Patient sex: M
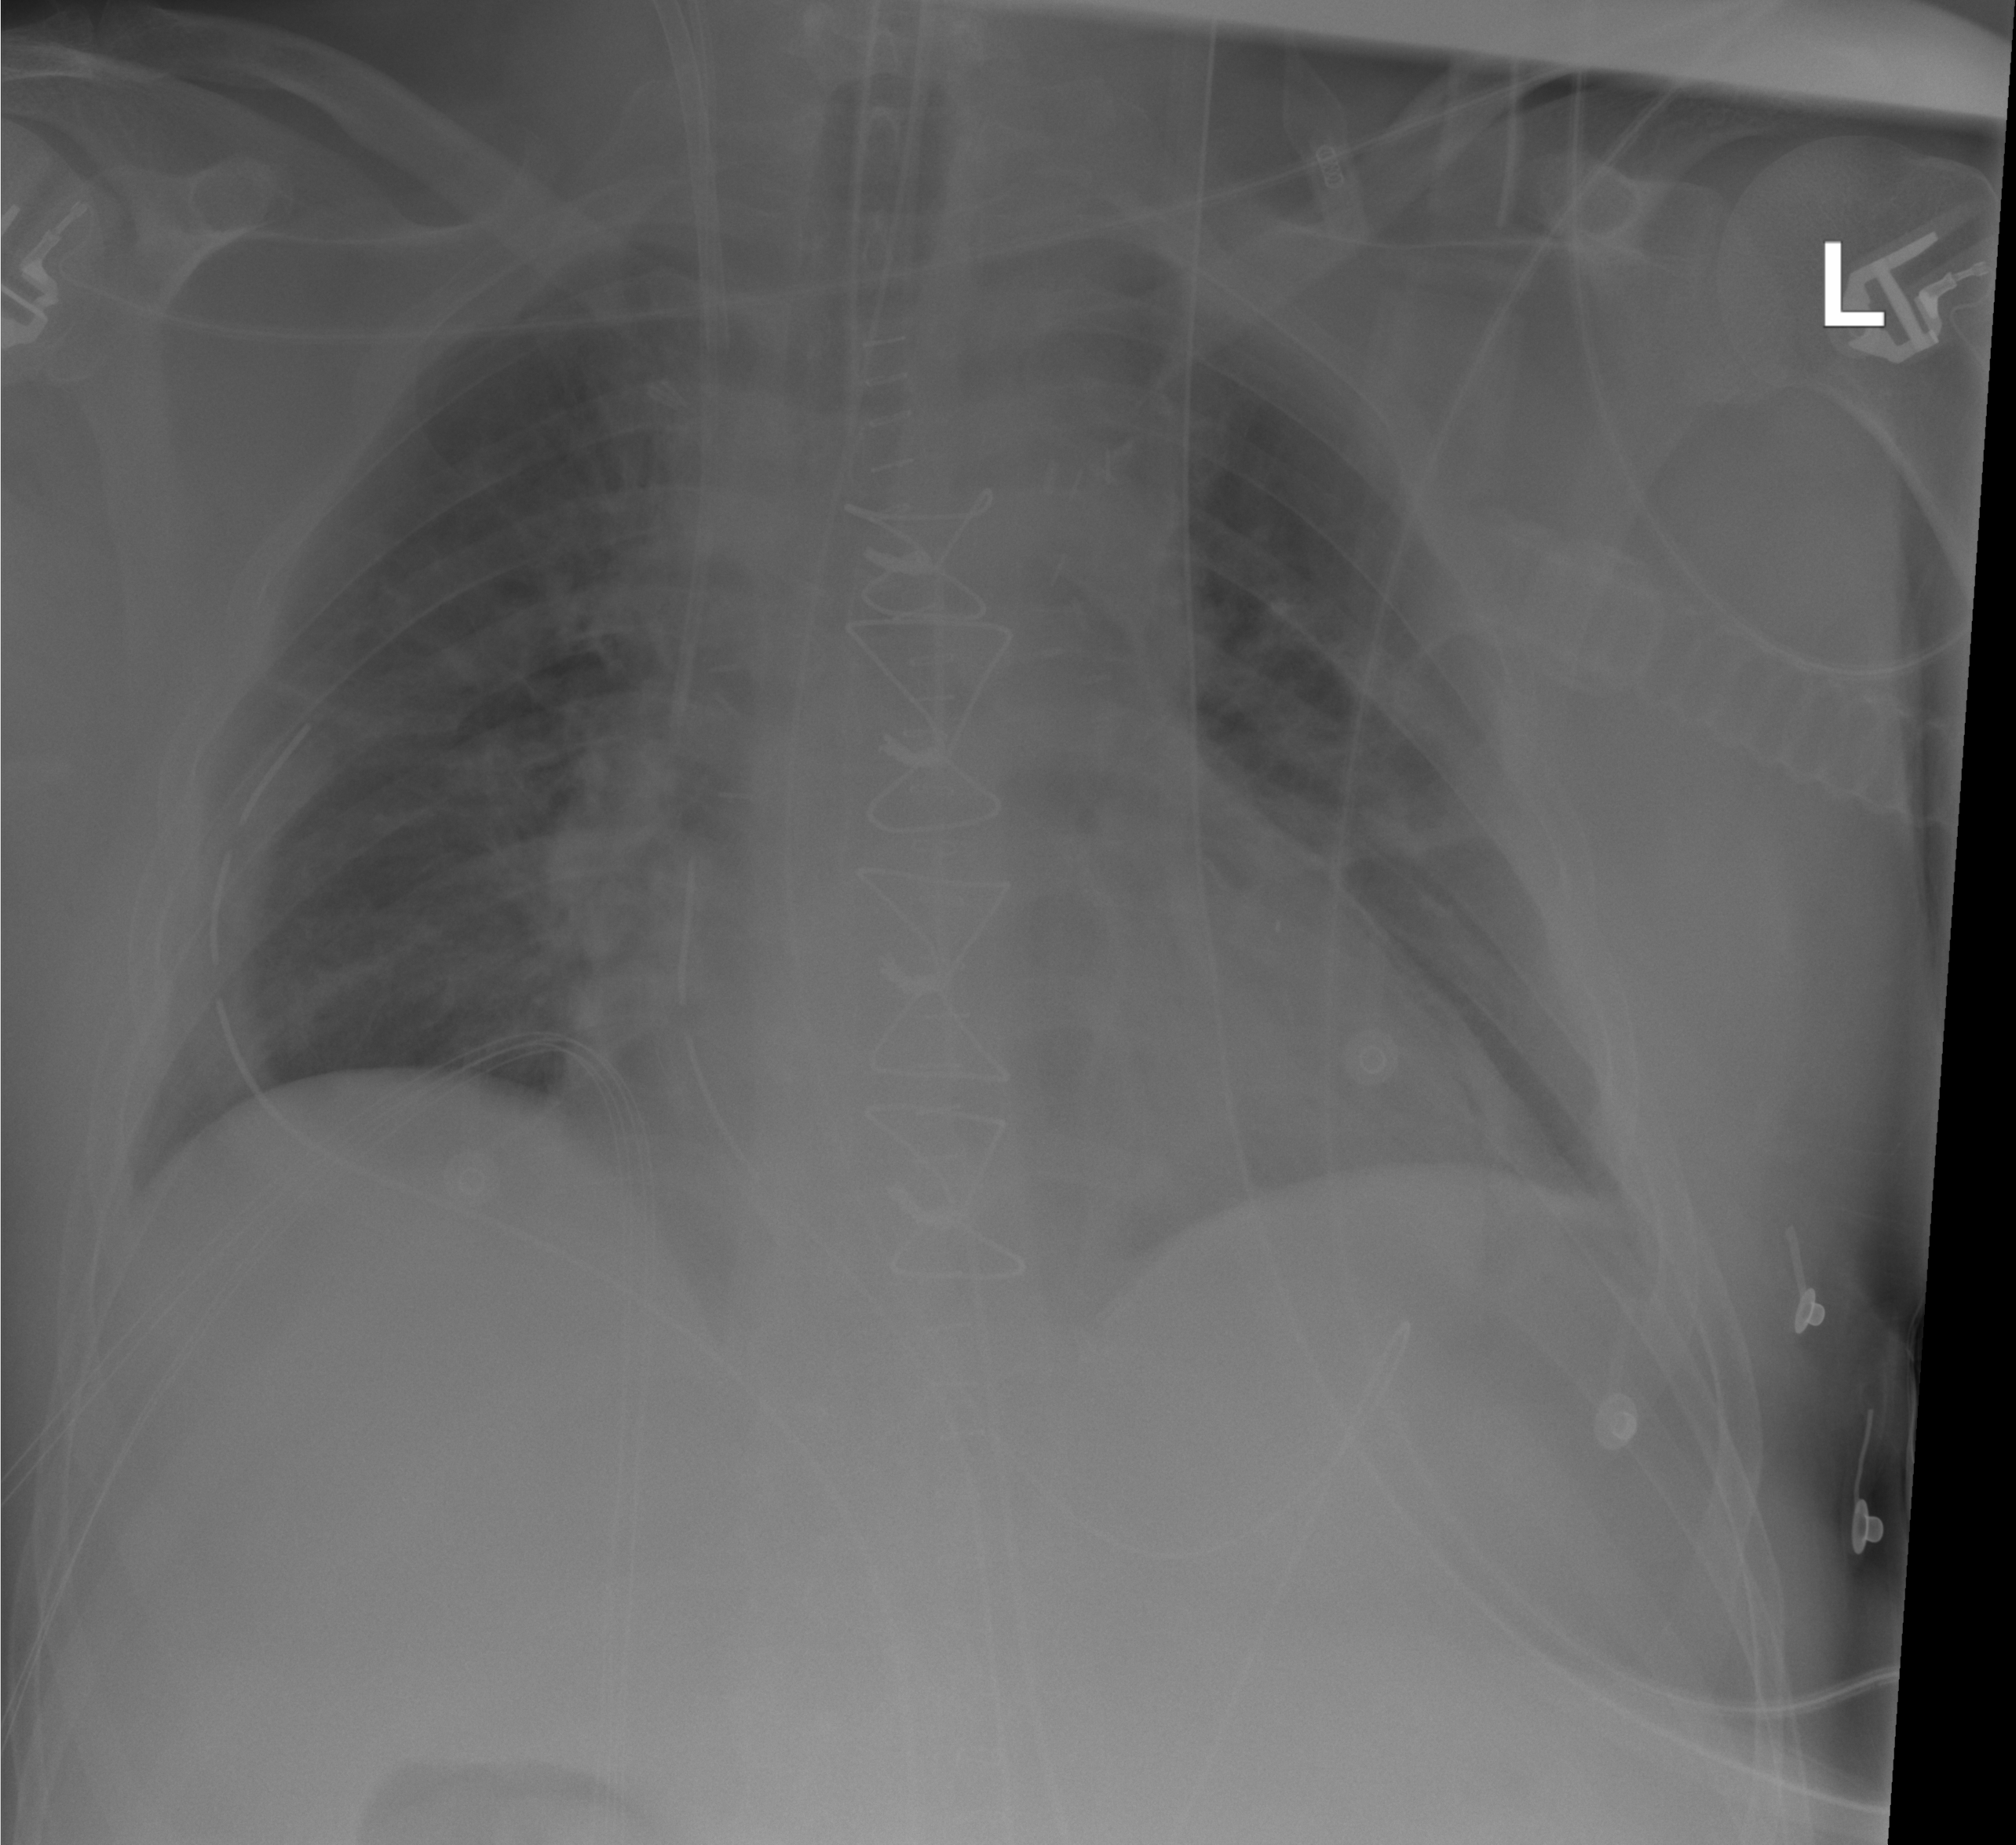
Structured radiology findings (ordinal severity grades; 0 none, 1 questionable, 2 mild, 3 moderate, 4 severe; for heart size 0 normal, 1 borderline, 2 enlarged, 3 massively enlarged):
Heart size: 2
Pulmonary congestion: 2
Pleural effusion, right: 0
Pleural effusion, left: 0
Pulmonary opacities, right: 2
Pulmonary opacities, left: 2
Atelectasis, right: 2
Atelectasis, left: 2